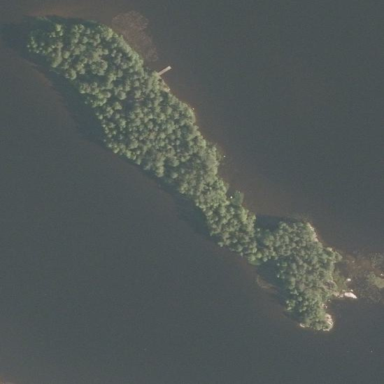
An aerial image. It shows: Image showing island.